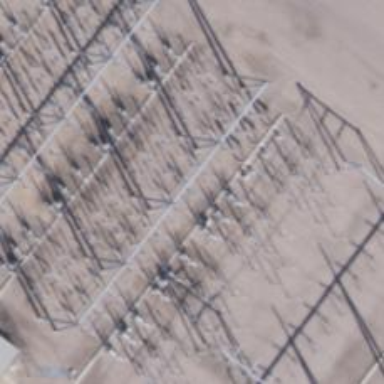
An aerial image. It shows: Switch used for power control.